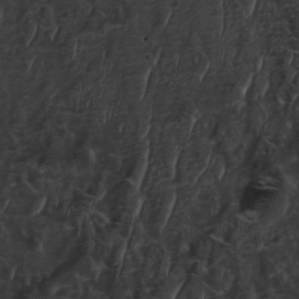
Label: non_frost